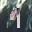
Label: 9